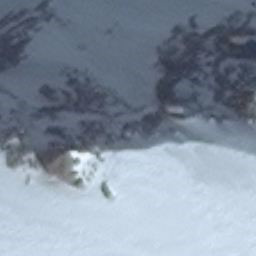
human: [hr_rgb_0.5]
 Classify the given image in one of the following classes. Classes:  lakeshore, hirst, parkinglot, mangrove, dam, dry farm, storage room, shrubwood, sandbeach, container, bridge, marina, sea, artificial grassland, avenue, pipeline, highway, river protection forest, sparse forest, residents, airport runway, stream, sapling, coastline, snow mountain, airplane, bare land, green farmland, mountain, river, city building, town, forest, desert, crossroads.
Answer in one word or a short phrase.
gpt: snow mountain